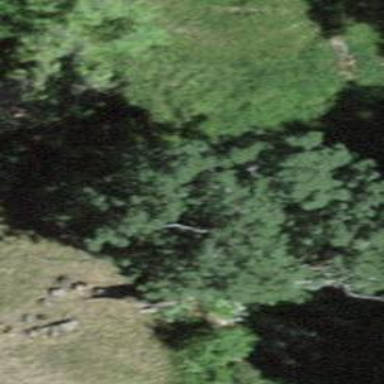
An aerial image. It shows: Forest area.